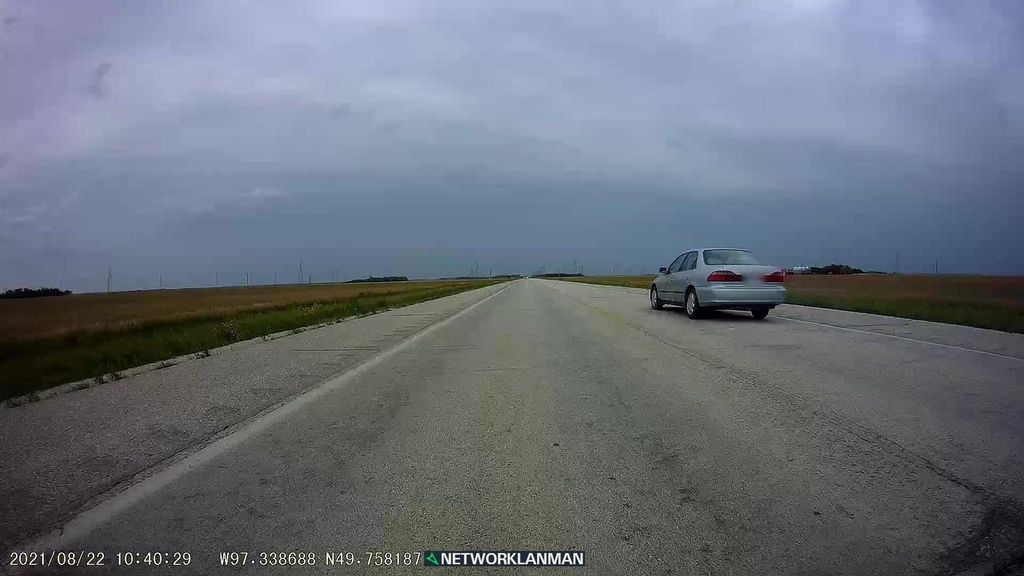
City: winnipeg